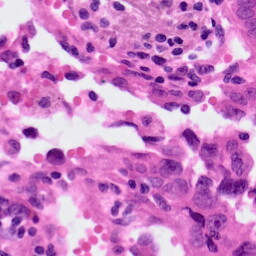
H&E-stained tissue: Lung